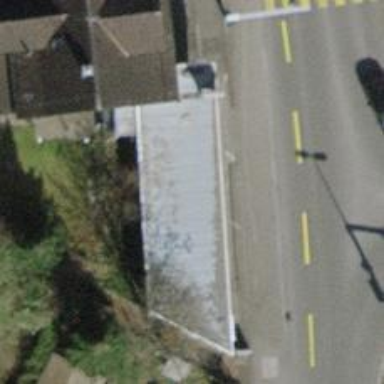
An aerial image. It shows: Fuel station.